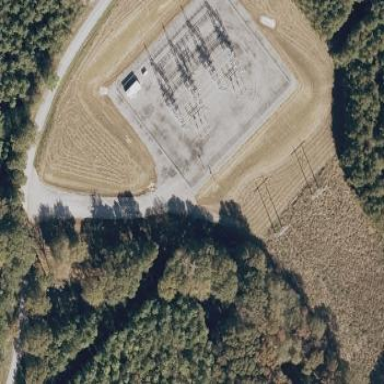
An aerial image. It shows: Power substation with fence around it. The substation is used for switching.